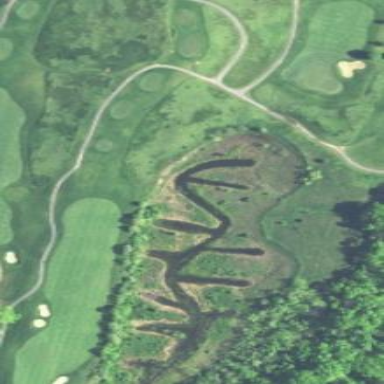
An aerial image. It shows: Rough area on grassy golf course.